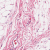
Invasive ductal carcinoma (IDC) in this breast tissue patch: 0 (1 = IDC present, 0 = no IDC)